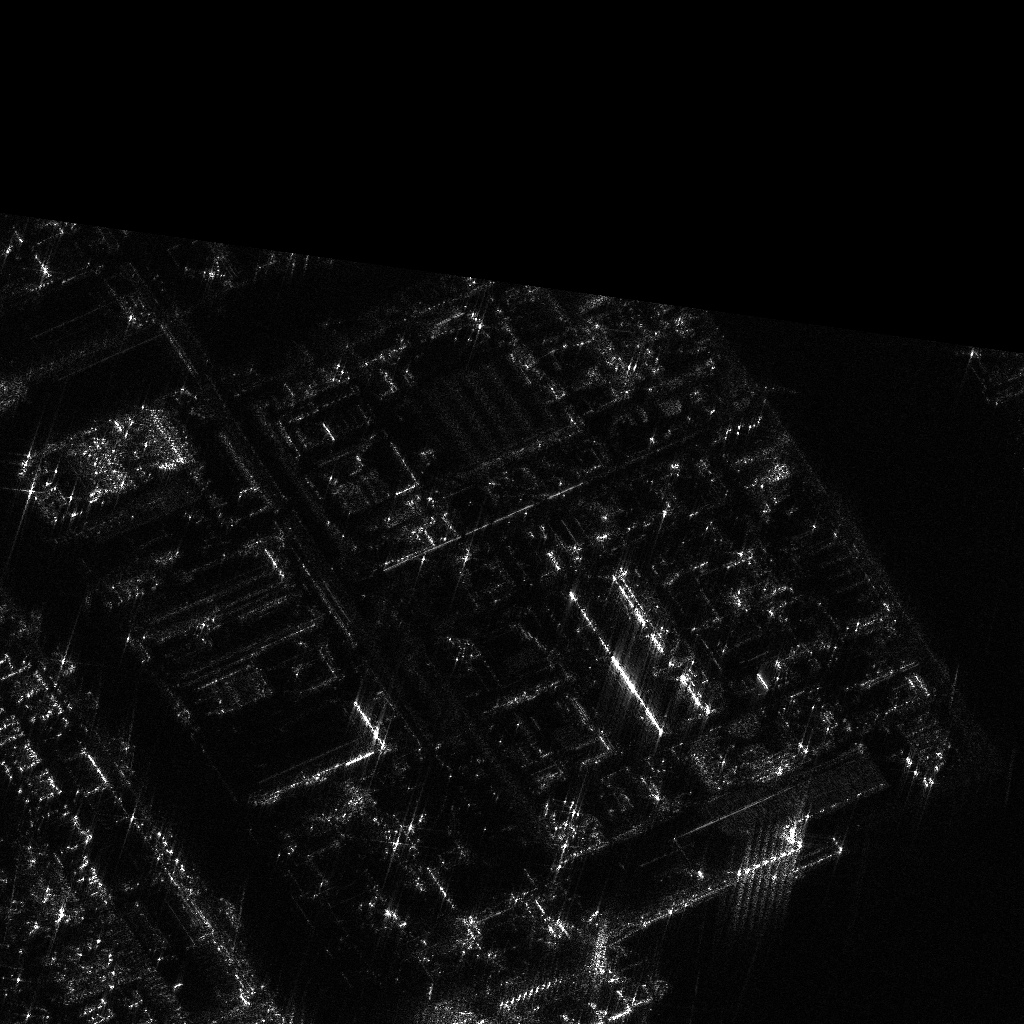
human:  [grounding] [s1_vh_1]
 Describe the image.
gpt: In the satellite image, there is  <ref>1 medium ore-oil </ref> <box>[[53, 91, 57, 108, 67]]</box> located at bottom.